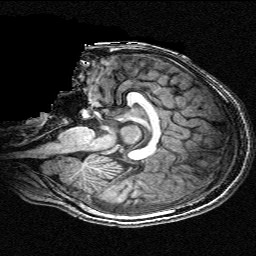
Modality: T1w
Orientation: sagittal
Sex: male
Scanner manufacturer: siemens
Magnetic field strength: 3 T
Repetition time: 2.3 s
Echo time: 0.00336 s